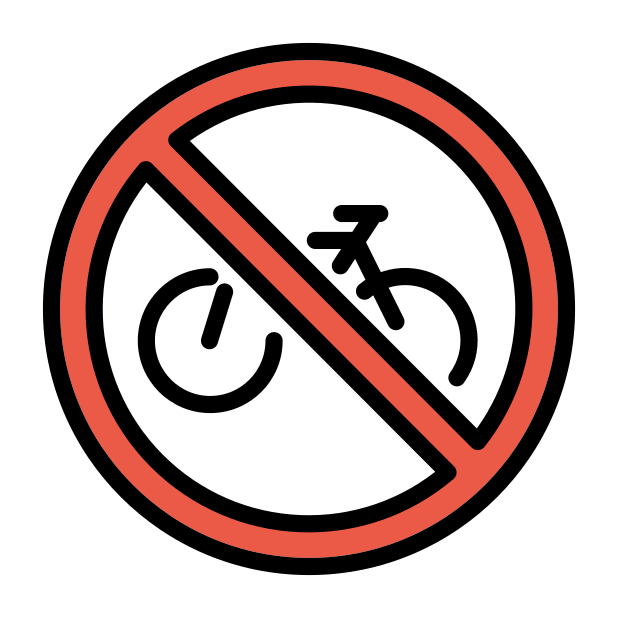
Emoji: 🚳
Name: no bicycles
Unicode: 0x1f6b3